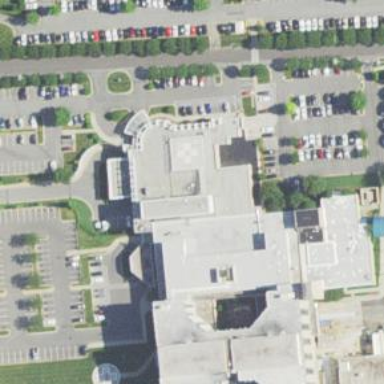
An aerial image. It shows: Hospital providing healthcare services.